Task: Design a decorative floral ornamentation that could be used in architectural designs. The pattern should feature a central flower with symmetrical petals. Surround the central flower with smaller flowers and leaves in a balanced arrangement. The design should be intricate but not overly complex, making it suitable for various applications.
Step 378:
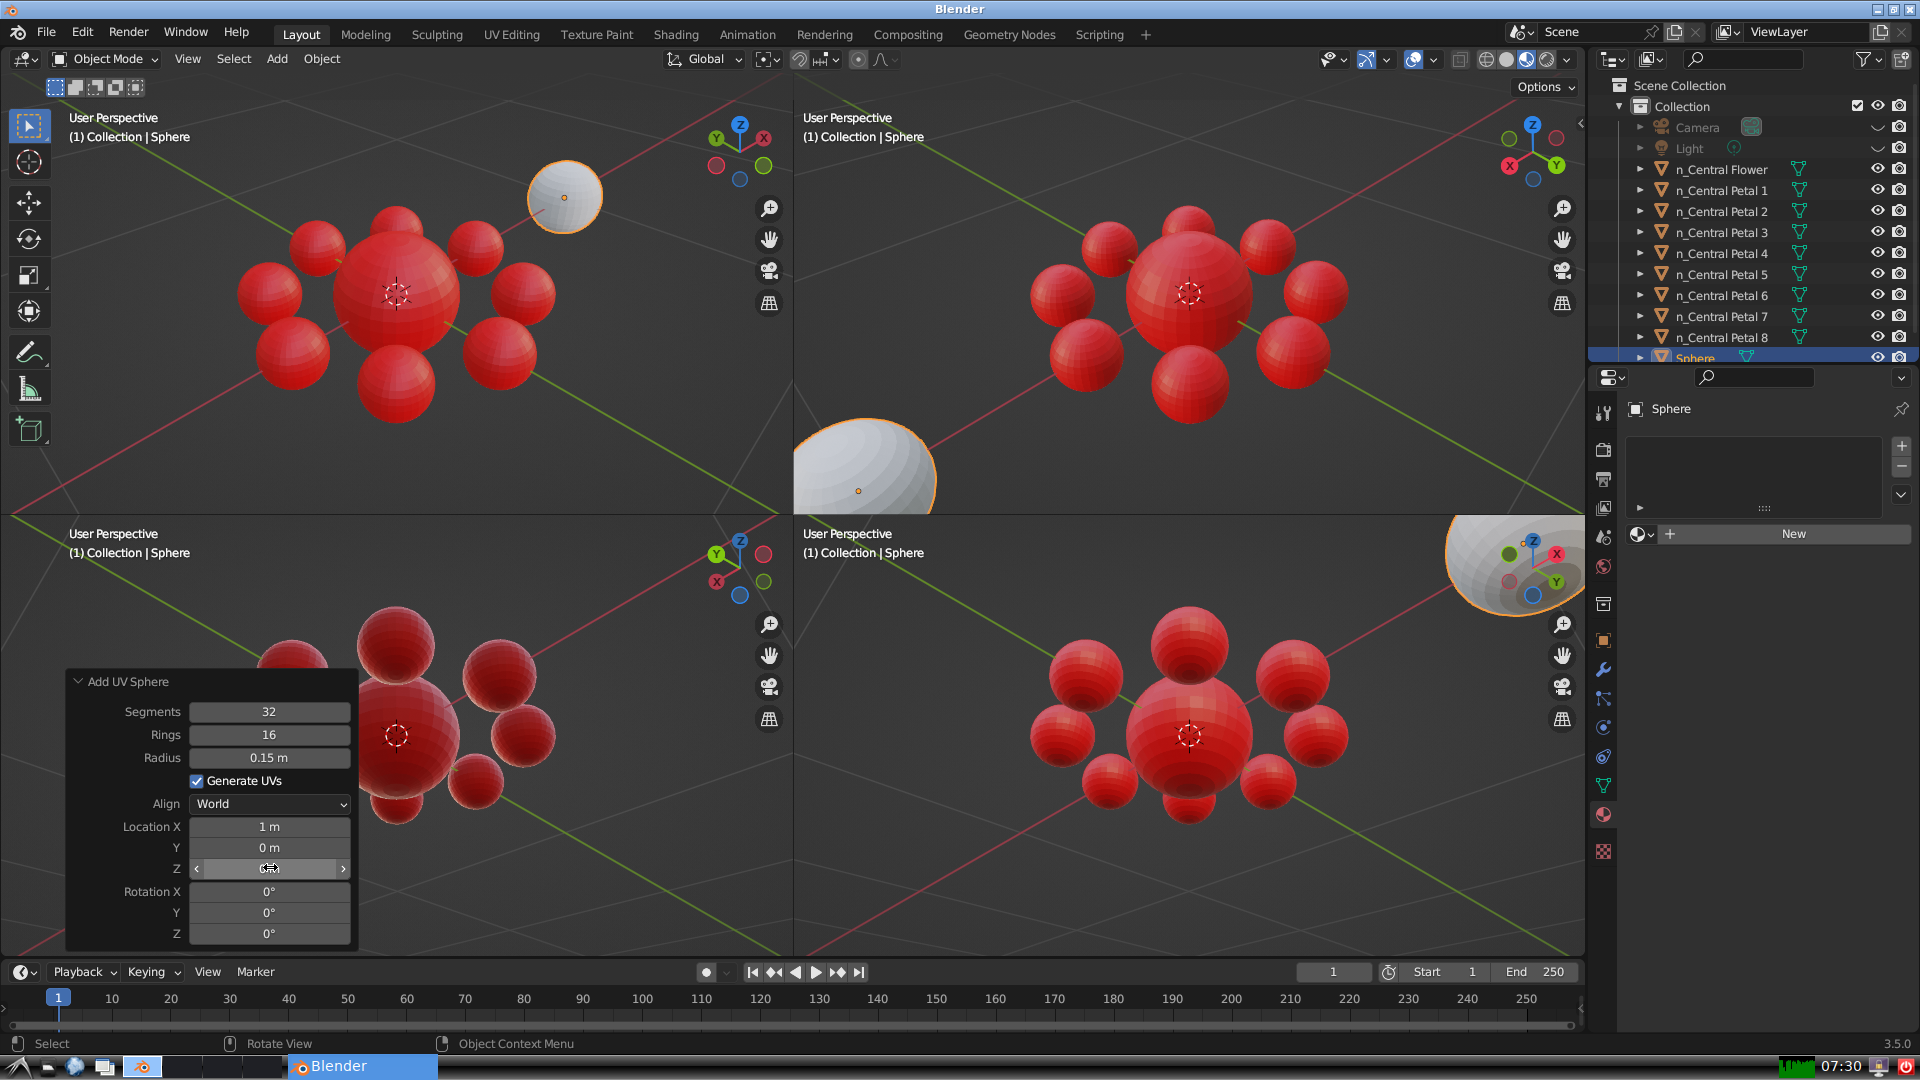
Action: {"mouse_move": [960, 540]}